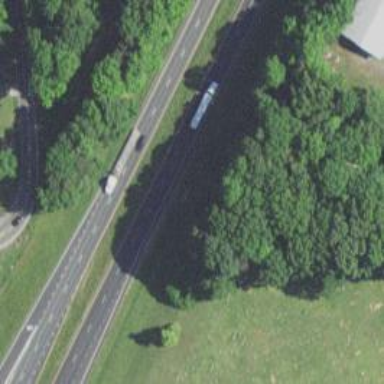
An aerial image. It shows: Expressway with asphalt surface categorized as trunk highway.